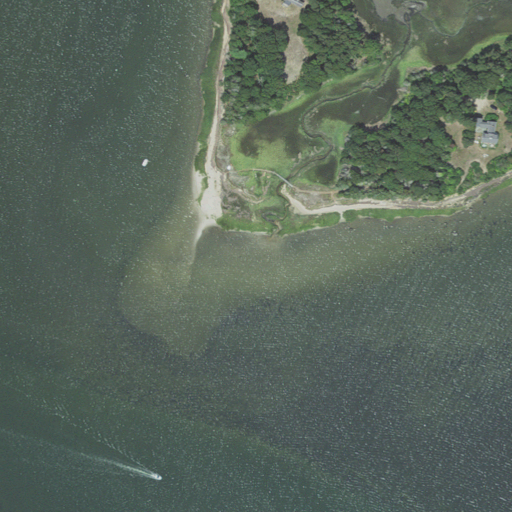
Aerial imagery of cape in Massachusetts named Old Field Point containing open water, herbaceous wetlands, mixed forest, open development, barren land, evergreen forest, and low intensity development